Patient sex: M
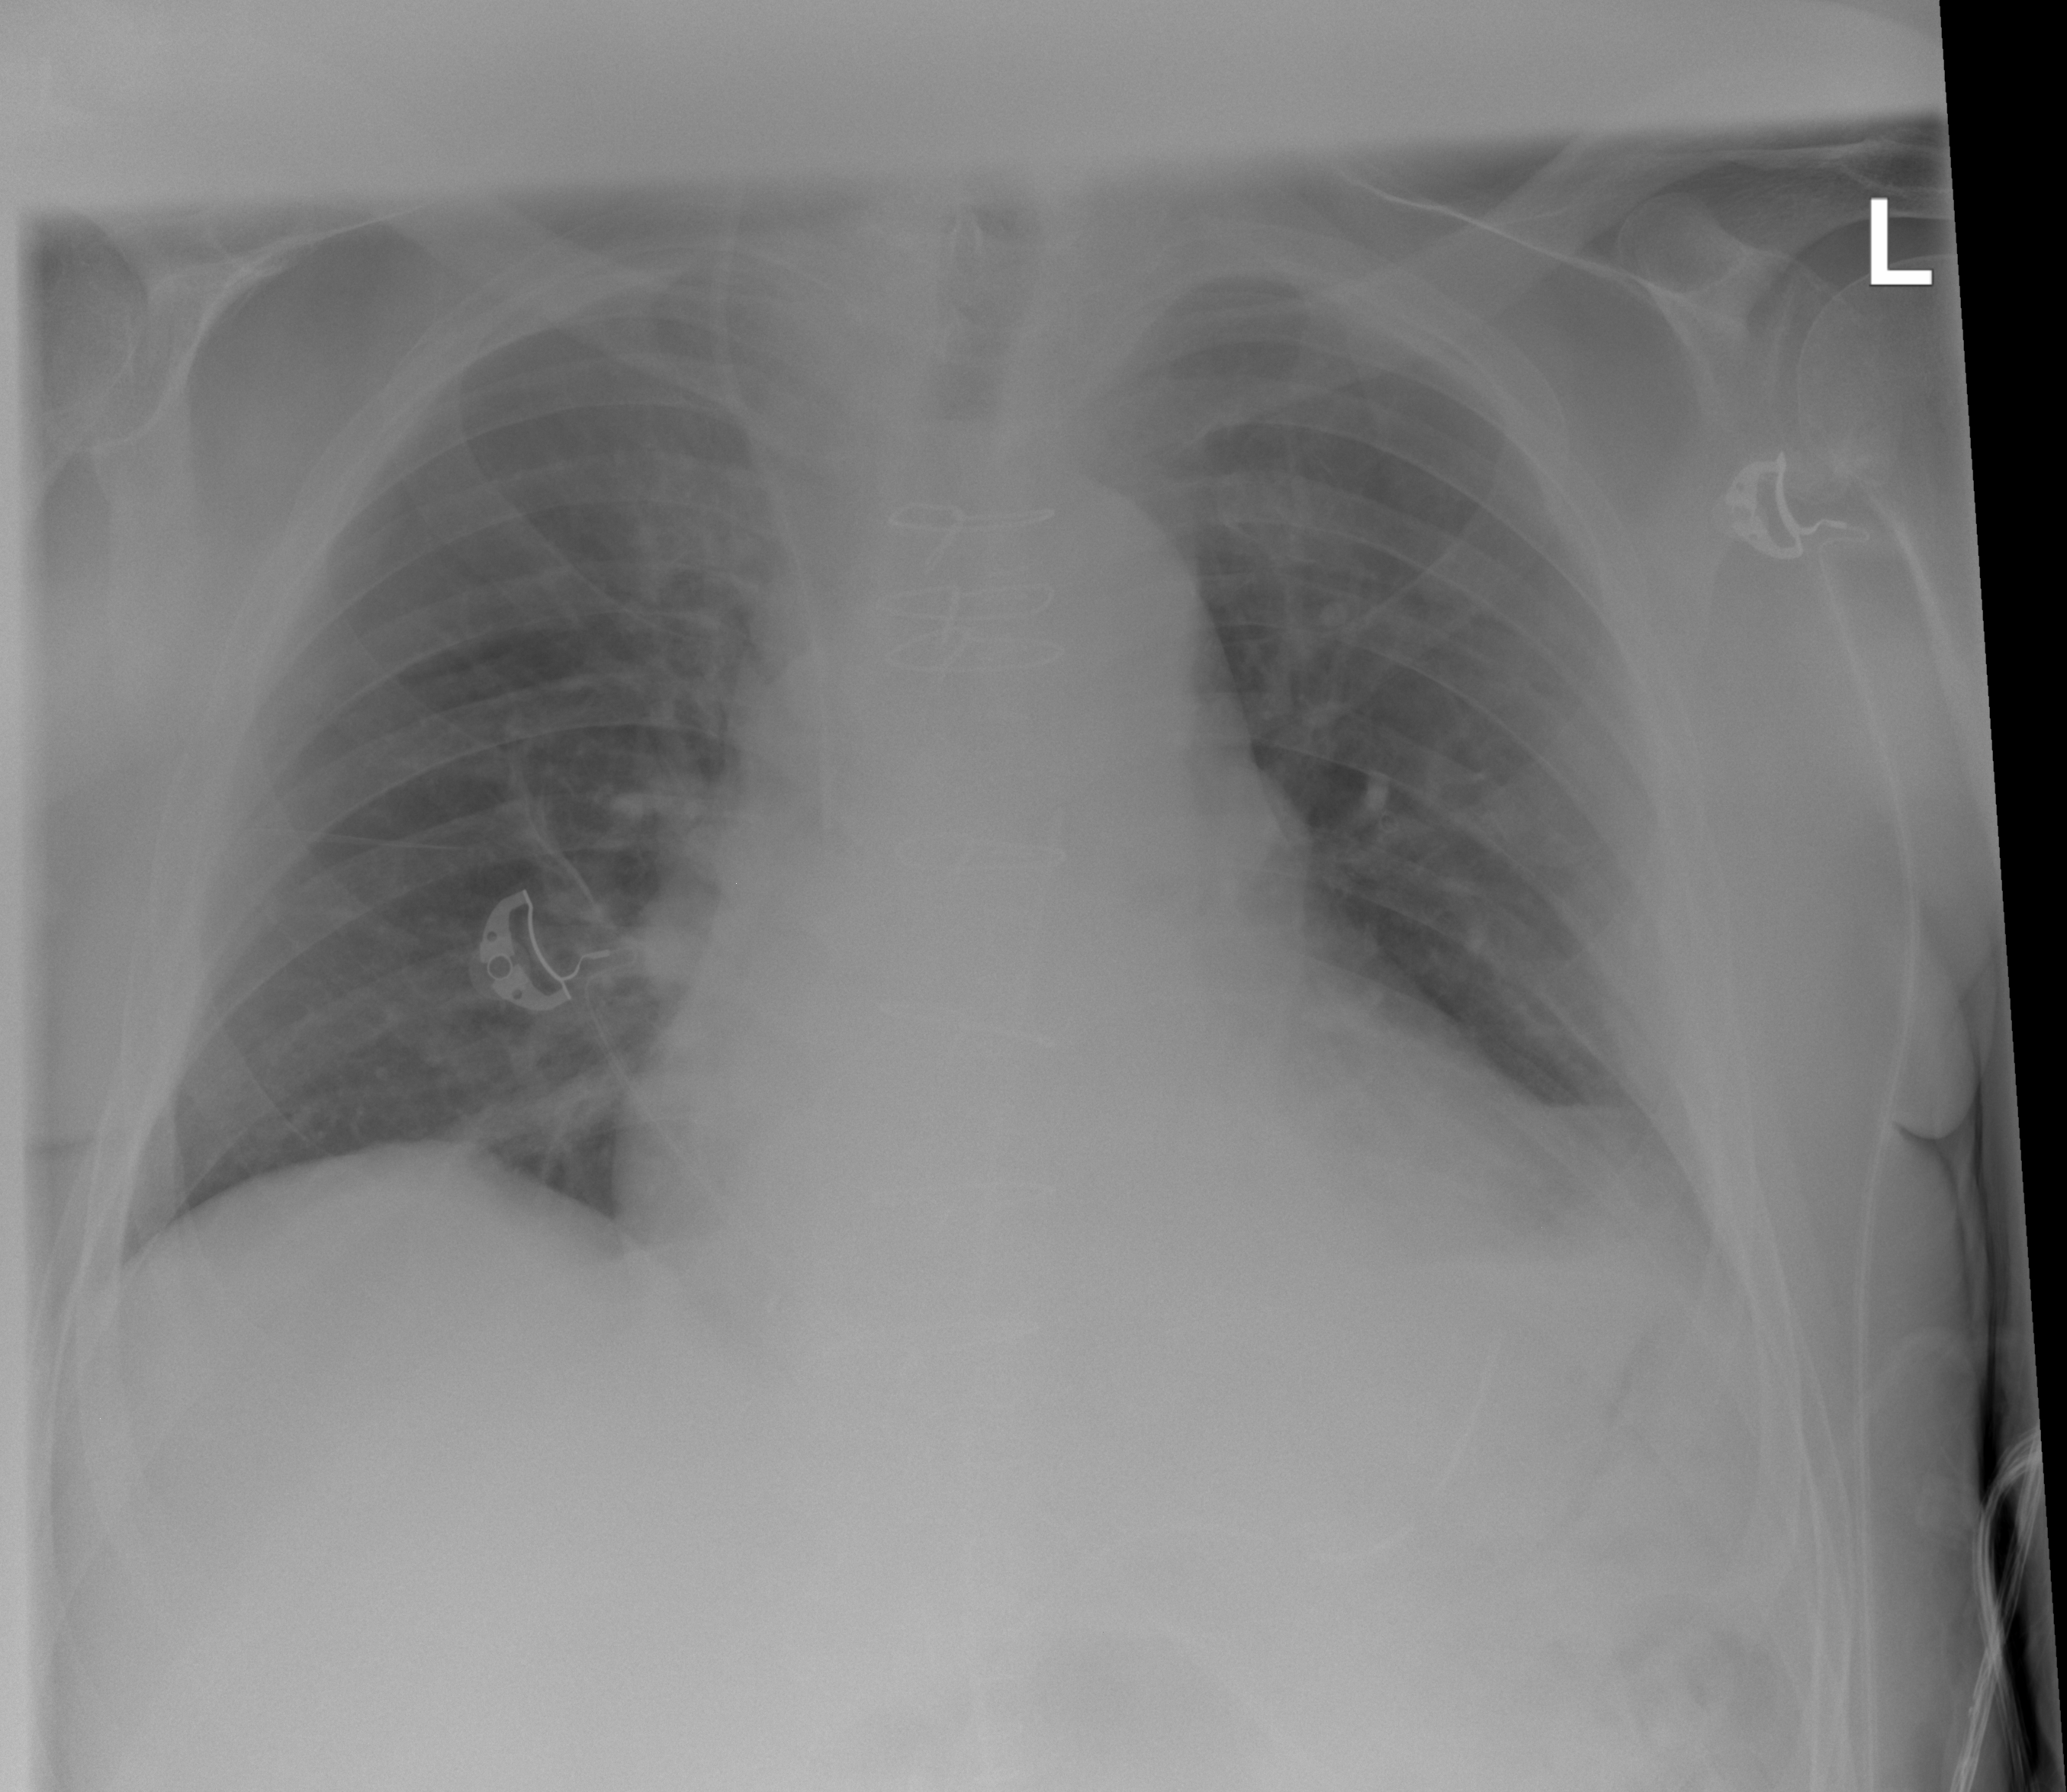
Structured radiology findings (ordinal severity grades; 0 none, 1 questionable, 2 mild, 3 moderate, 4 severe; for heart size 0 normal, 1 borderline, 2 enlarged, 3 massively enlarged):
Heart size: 2
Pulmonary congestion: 2
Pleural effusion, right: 0
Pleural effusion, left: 2
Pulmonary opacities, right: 0
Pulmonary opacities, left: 0
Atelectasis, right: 0
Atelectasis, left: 2